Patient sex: M
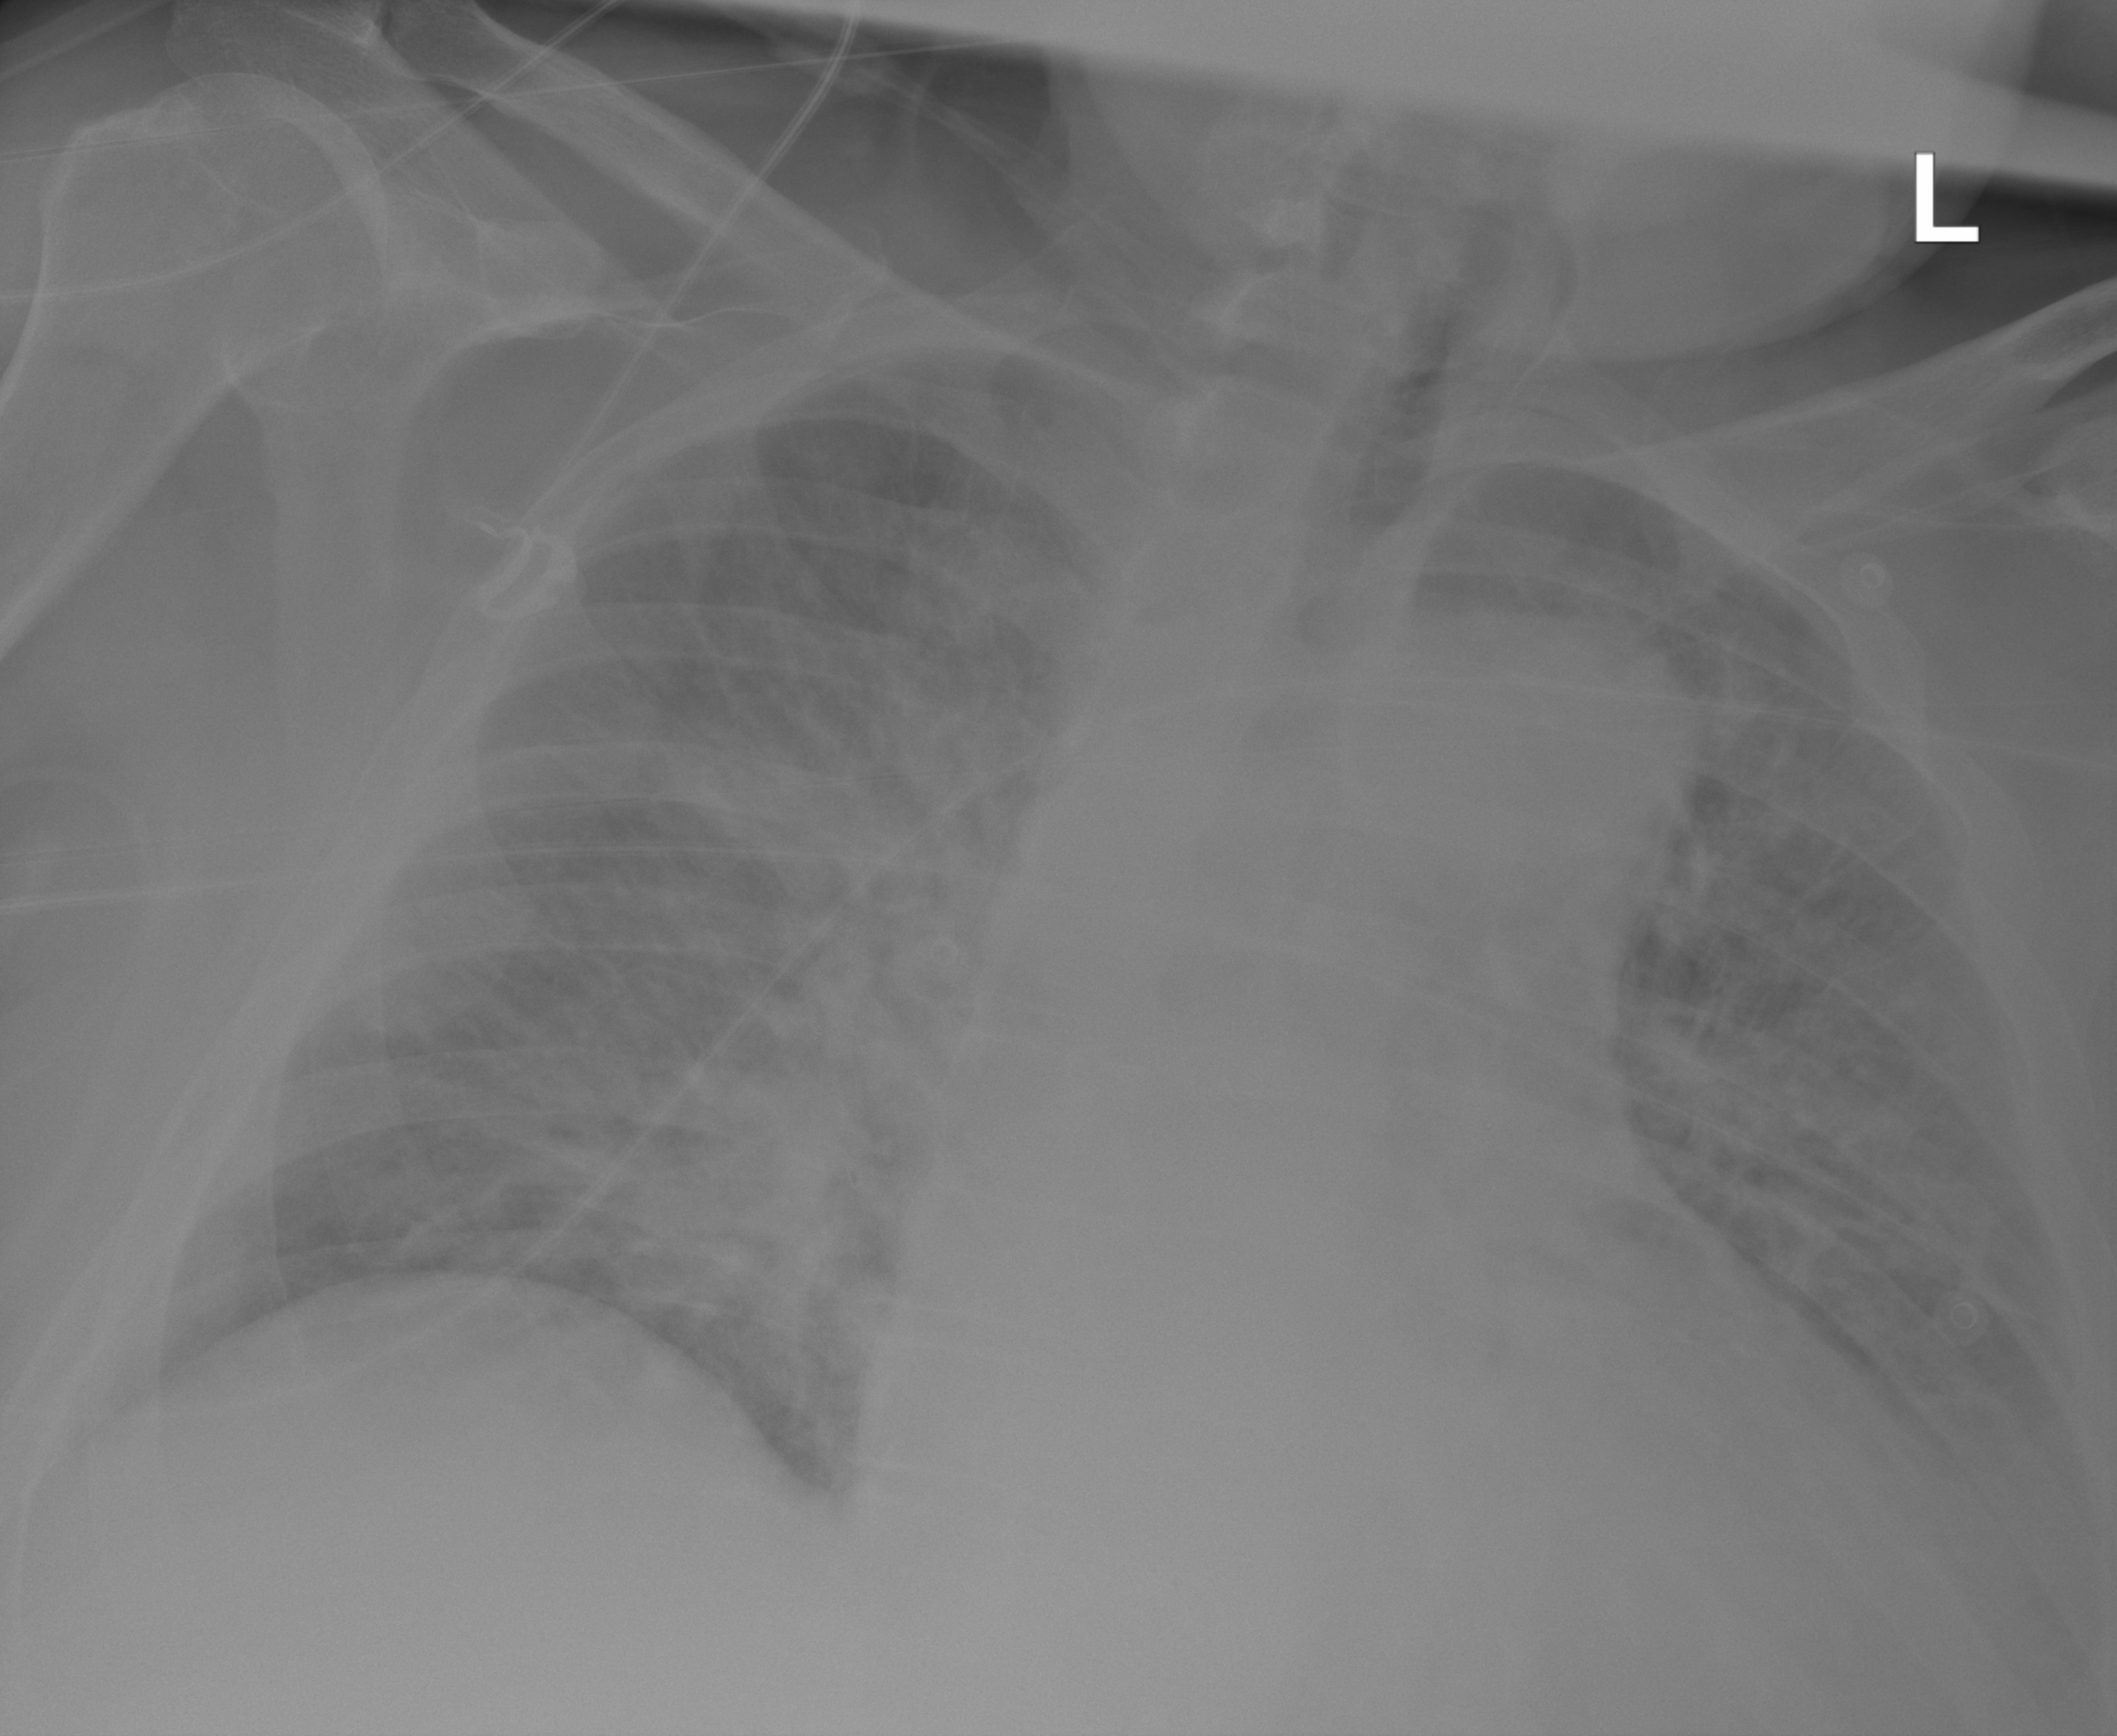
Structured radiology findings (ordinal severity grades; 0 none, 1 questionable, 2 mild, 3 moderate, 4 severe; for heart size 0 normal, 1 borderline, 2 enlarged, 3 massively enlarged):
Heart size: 2
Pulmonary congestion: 2
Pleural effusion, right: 0
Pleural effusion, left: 2
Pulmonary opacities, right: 2
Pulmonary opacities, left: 2
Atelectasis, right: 0
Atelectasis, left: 0